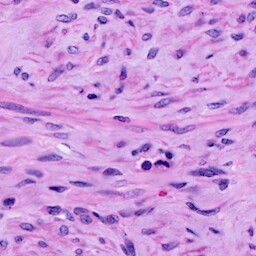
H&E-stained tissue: Cervix